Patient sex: M
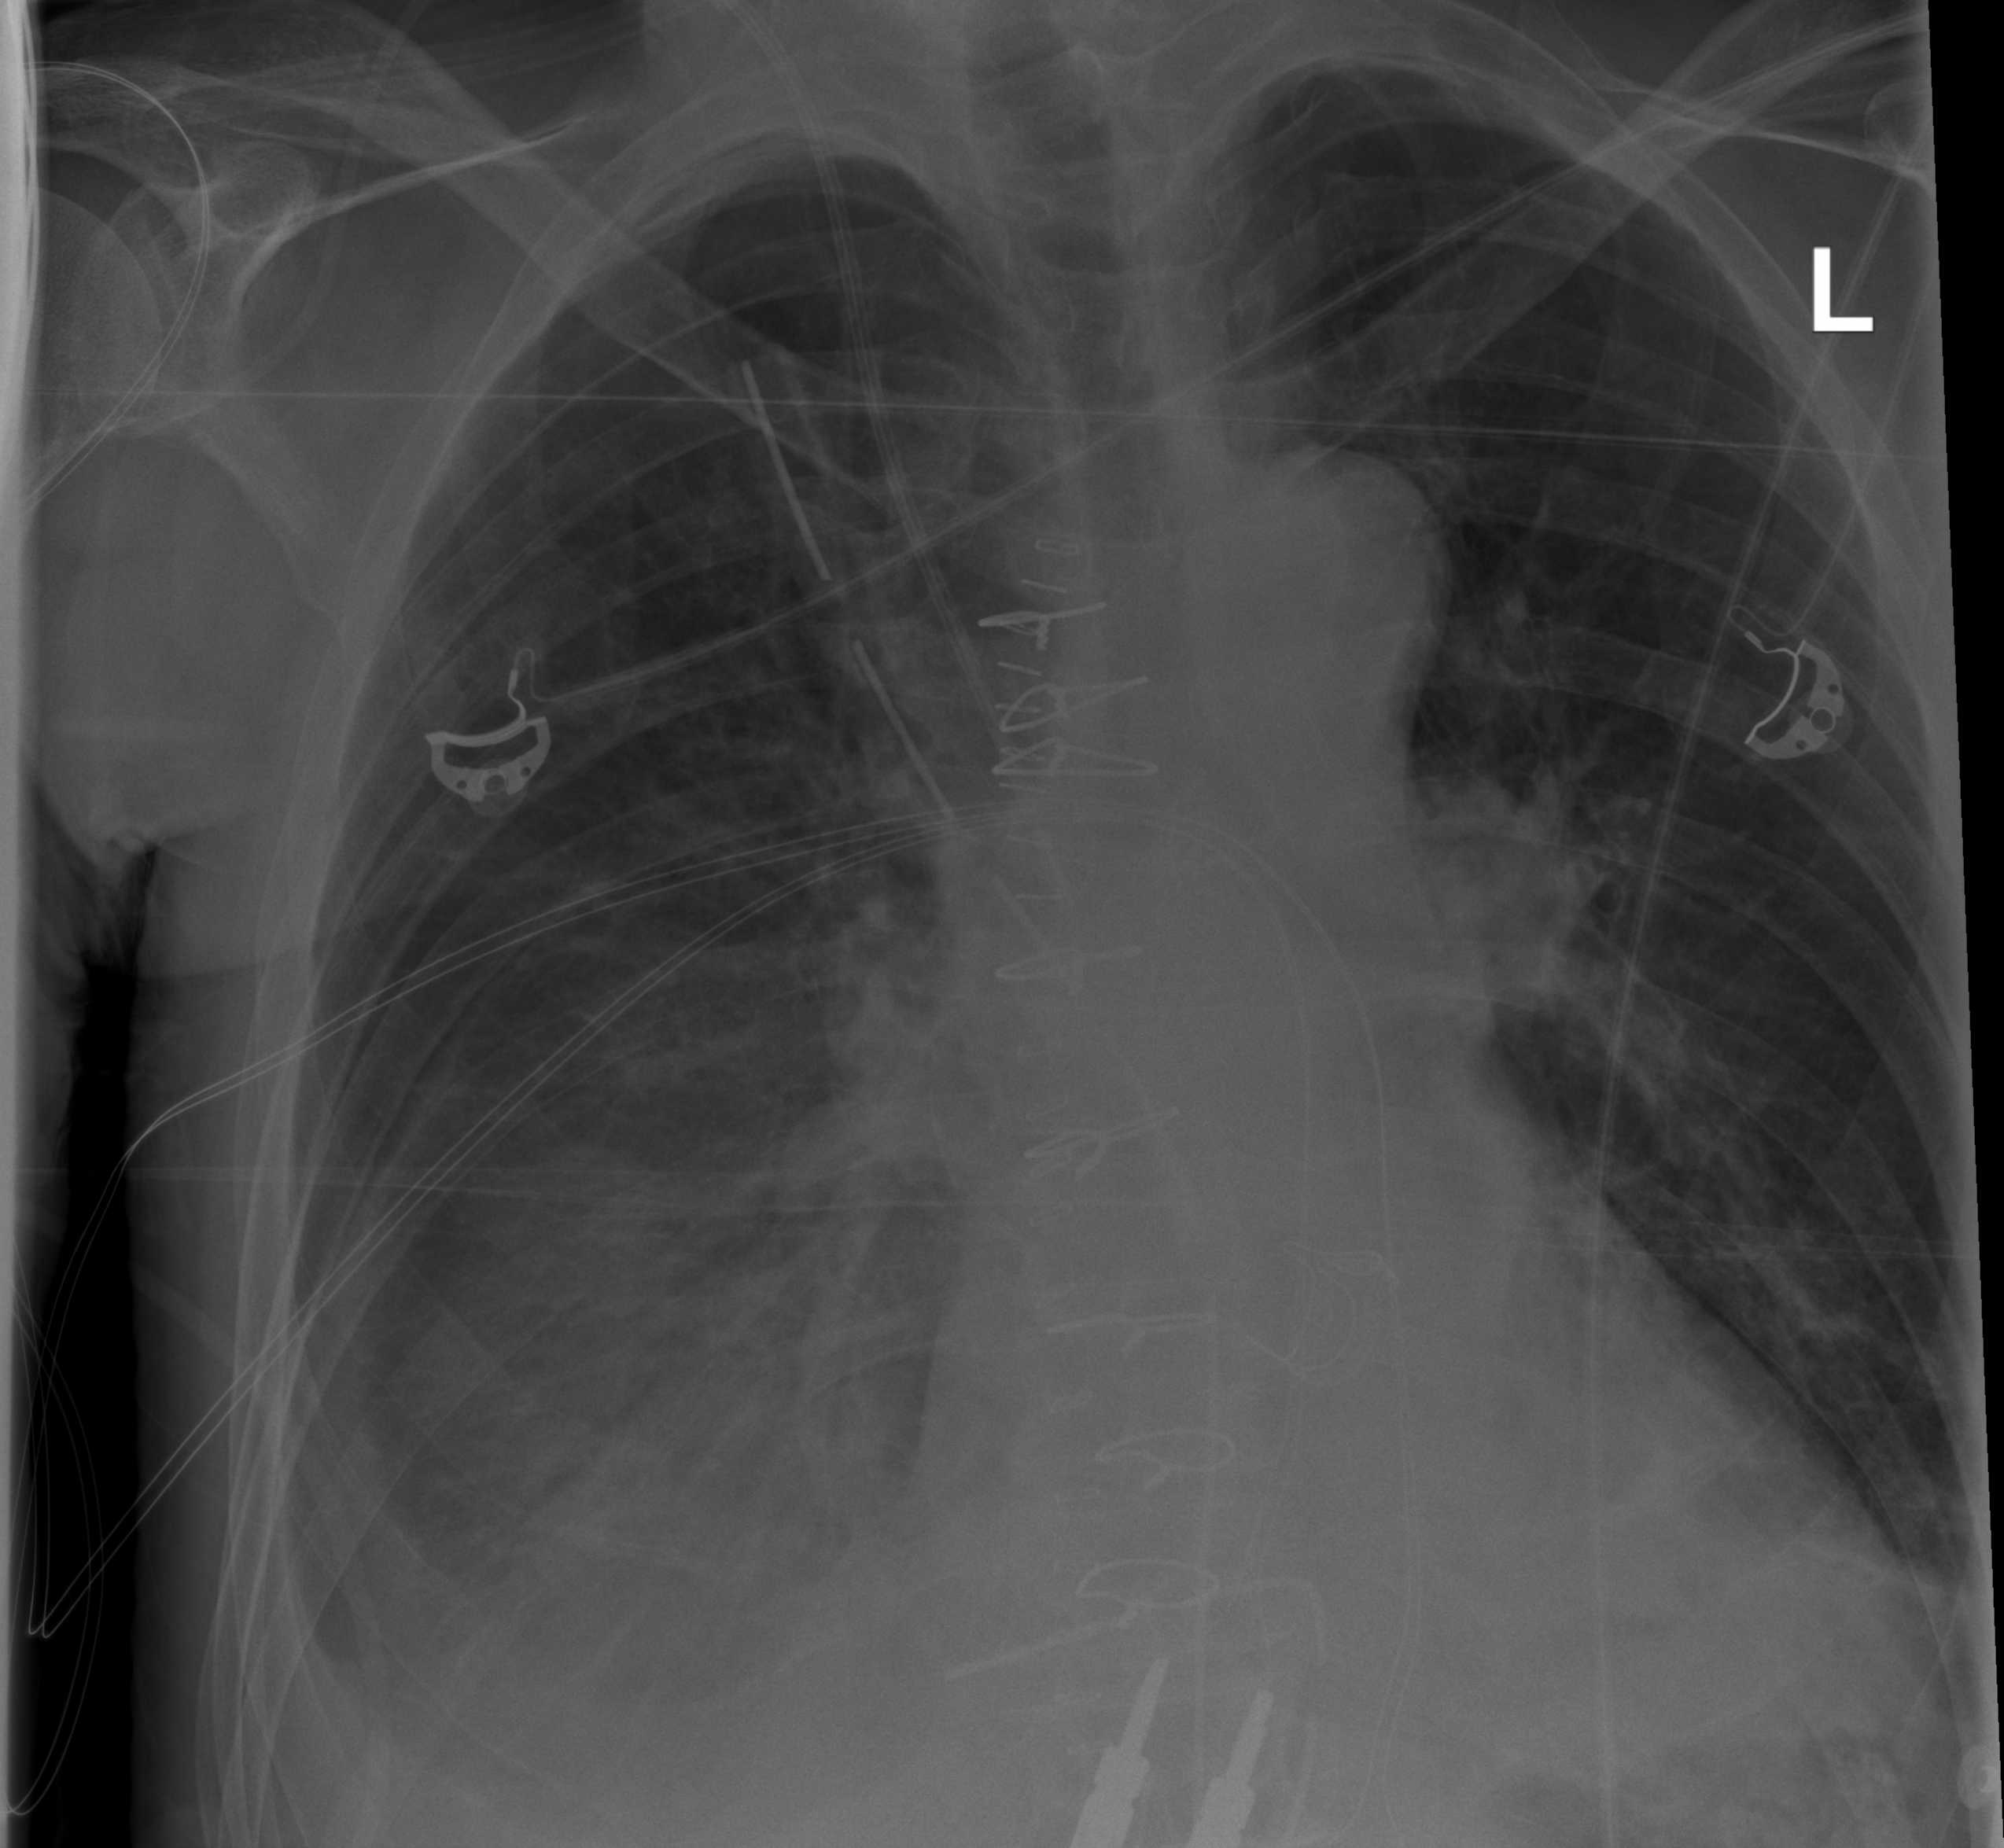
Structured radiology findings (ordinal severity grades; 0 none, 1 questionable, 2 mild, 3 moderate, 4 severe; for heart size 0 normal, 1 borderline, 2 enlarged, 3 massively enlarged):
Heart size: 0
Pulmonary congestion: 2
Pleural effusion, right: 2
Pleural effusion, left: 0
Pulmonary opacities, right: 0
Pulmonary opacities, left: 0
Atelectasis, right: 2
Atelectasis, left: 2